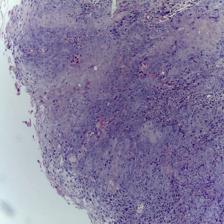
Diagnosis: OSCC